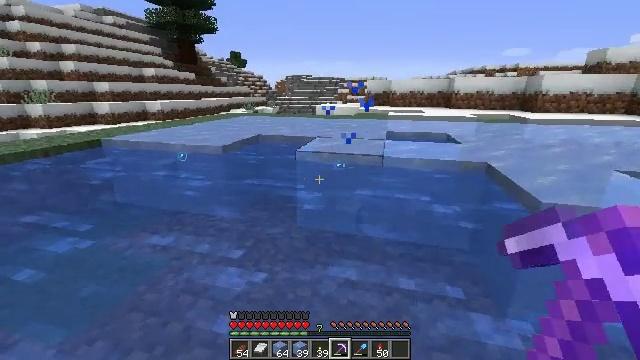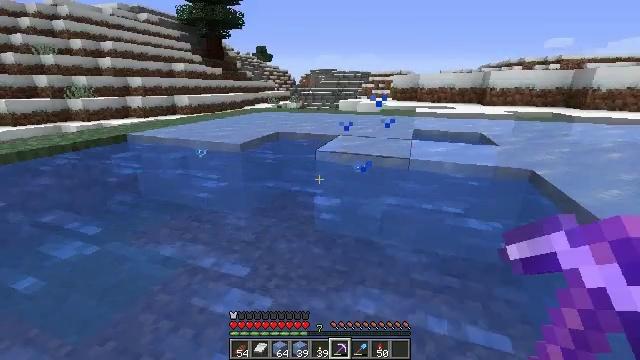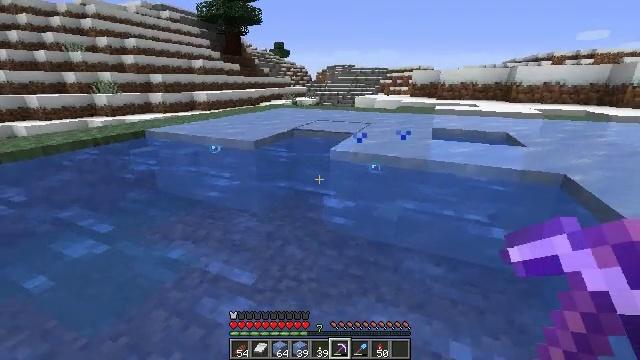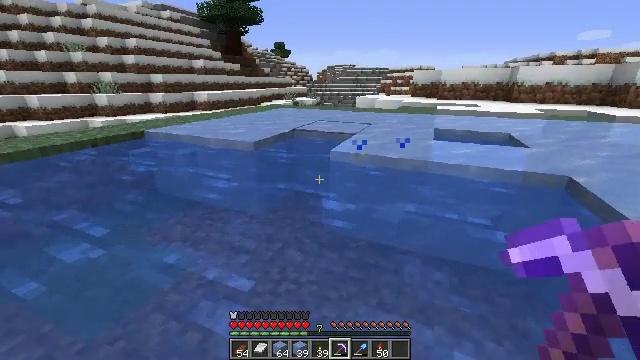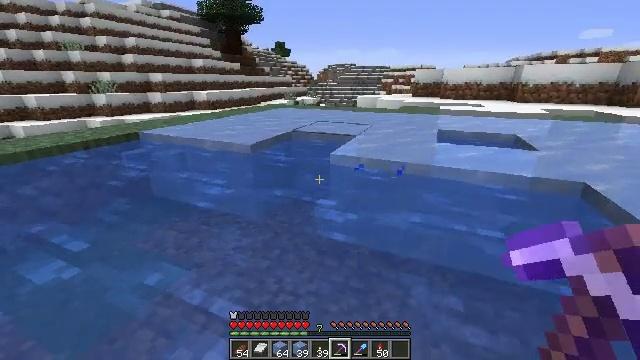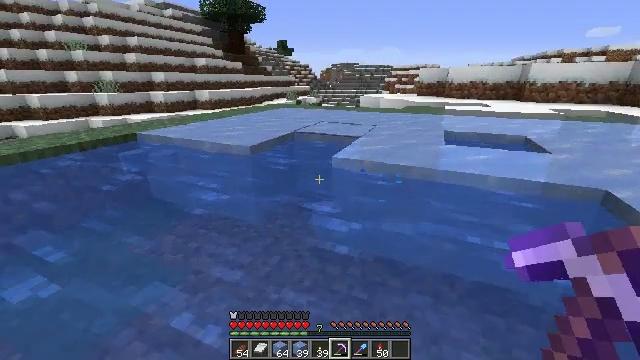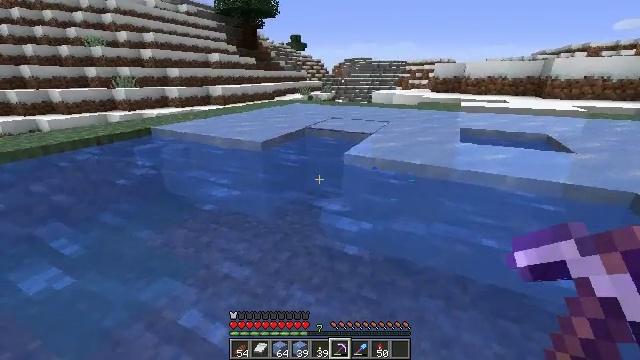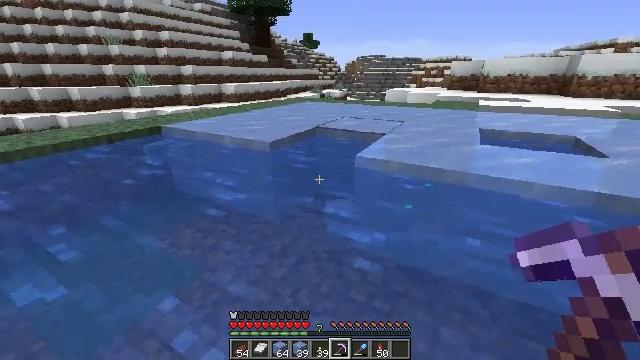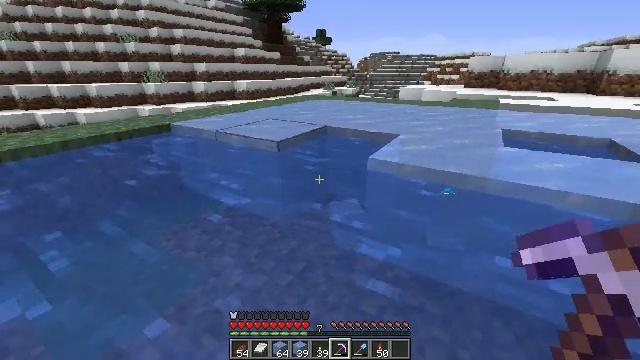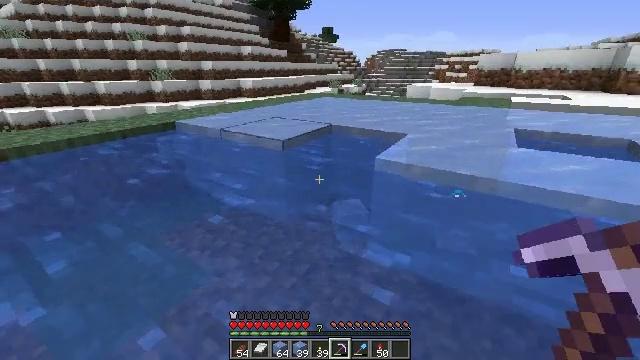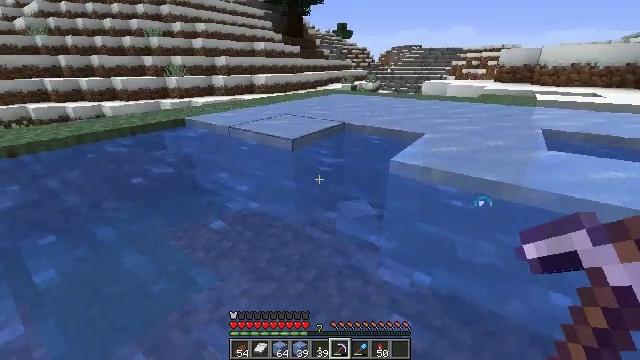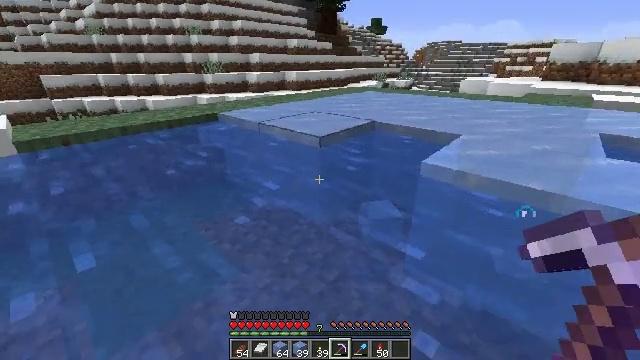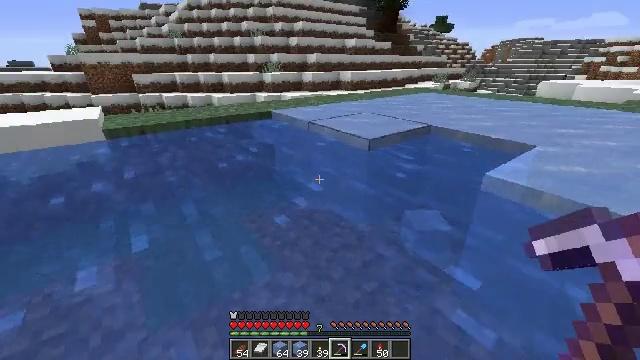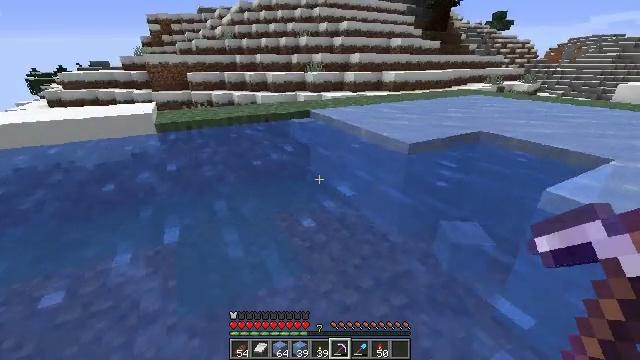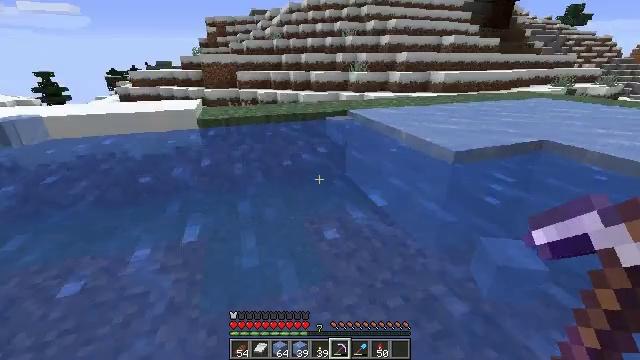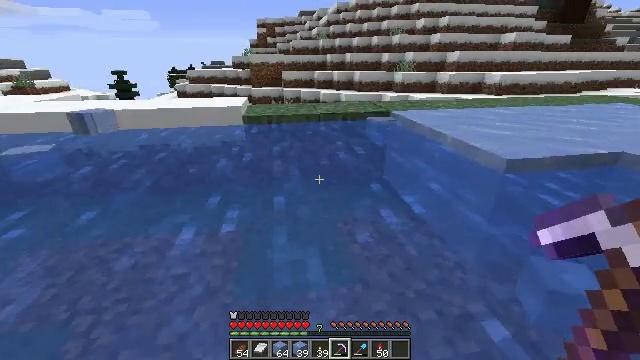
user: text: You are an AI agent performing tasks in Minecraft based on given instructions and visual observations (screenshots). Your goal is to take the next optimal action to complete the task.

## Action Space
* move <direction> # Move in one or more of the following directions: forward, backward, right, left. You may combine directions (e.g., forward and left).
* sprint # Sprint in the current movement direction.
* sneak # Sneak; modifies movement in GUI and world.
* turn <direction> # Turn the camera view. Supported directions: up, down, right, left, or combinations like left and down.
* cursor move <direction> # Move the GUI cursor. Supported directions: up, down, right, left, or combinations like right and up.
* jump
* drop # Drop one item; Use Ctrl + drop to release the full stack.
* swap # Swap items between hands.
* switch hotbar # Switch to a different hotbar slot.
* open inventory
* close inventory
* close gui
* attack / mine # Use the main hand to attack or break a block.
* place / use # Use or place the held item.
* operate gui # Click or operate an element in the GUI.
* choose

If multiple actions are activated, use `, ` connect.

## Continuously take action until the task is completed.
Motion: motion action
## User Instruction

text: Mine the ice block.
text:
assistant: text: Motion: move forward, turn left and down
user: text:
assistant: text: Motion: move forward, turn left
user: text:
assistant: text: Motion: move forward
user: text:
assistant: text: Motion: move forward
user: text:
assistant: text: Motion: move forward
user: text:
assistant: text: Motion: move forward, turn left
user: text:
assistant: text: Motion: move forward, turn left
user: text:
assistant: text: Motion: move forward, turn left
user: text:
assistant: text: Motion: move forward, turn left
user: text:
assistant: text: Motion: move forward, turn left
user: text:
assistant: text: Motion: move forward, turn left
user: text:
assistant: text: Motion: move forward, turn left
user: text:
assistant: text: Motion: move forward, turn left
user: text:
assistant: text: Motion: move forward, turn left
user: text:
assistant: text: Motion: move forward, turn left
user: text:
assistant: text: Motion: move forward, turn left
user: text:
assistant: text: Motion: move forward, turn left
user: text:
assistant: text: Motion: move forward, turn left
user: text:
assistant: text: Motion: move forward
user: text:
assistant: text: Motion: move forward
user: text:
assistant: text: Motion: move forward
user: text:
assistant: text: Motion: move forward
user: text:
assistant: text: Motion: move forward
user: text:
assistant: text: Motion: move forward
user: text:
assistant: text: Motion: move forward
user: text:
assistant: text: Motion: move forward
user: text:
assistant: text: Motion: move forward
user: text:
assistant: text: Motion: move forward
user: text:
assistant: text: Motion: move forward and move right, turn right and down
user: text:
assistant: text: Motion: move forward and move right, turn right and down